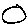
Label: circle